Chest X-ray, PA view. Patient: 33 years old, sex F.
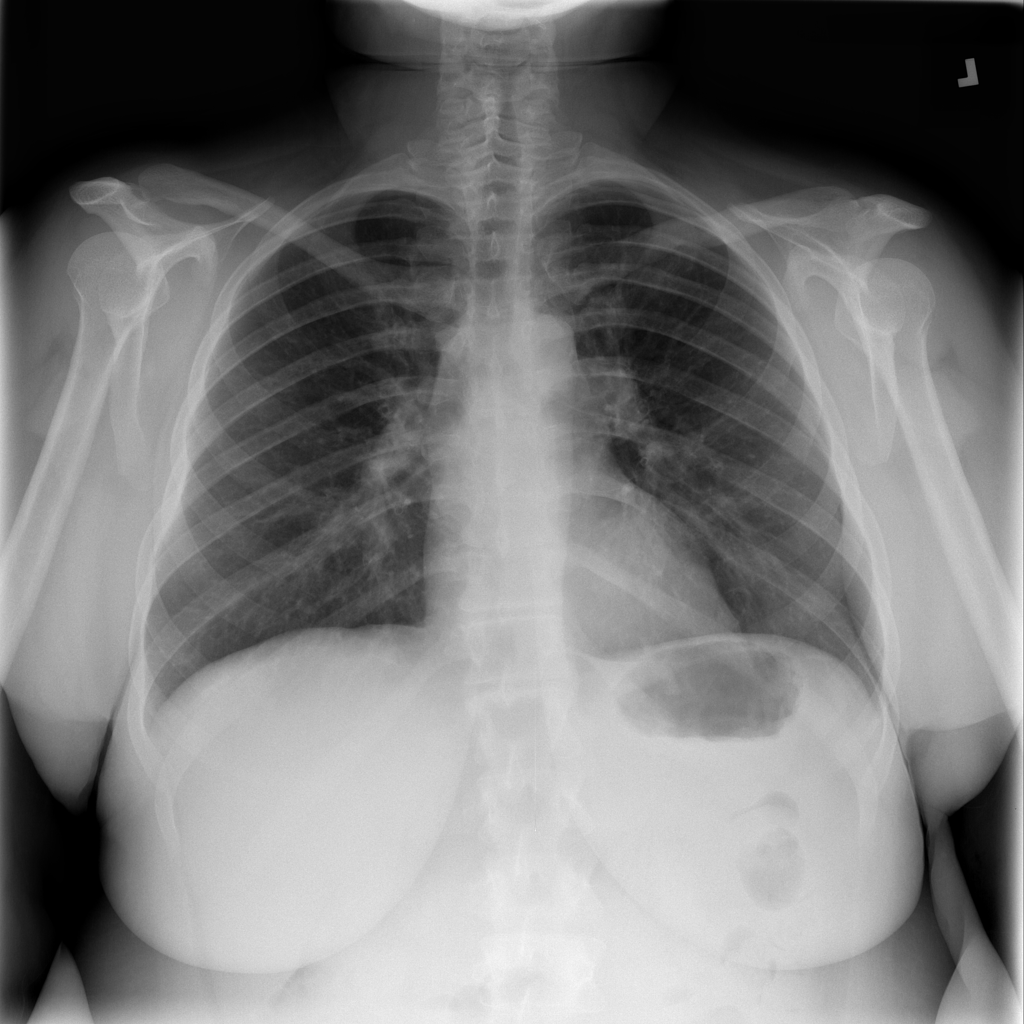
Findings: No Finding